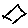
Label: hexagon